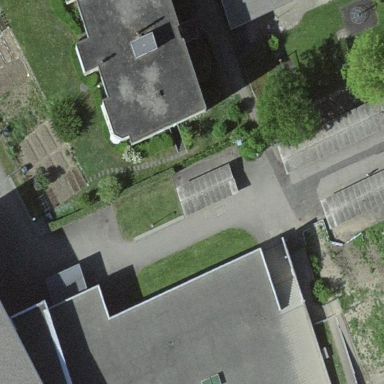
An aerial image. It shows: View of apartment building.